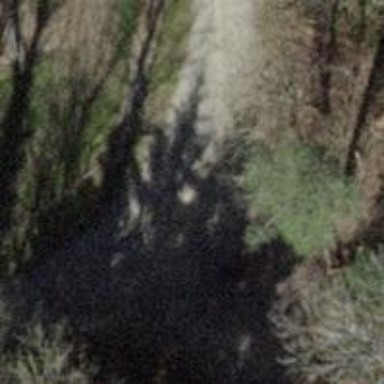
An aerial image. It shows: Gravel track with grade 2 quality.